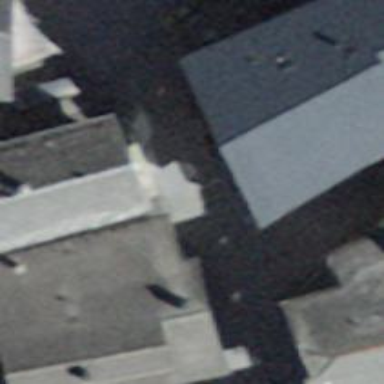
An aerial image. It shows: Furniture shop.